Question: I have Eclipse for PHP developers installed, which I need. However, I also want to do Java/JUnit development. I'm expecting to see "File -> New -> JUnit test case", but it's not there.
Am I crazy? I've tried looking through the Eclipse Marketplace but I don't see it there either. I've downloaded the junit4.9b .JAR, and included it in my project, but I'm looking for that nice JUnit view in Eclipse, and the integrated way of running JUnit tests.
I also found this:
<URL>
... but not sure (a) if this is what I need, and (b) if so, how to install it.
My "File -> New" menu looks like this image:

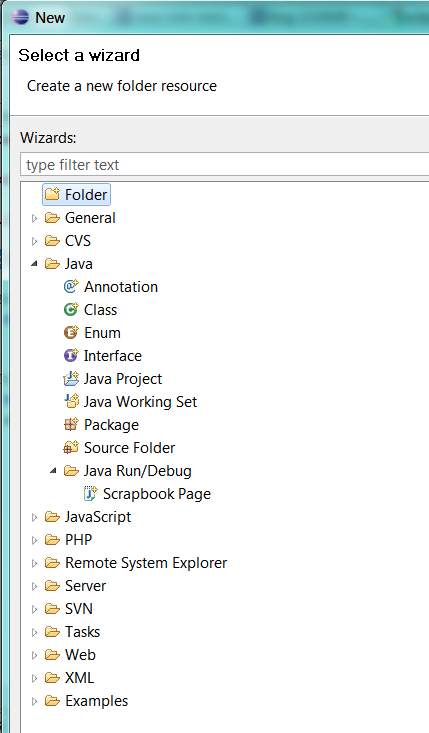
Answer: This looks very similar:
<URL>
As that accepted answer states, you should be able to get the JUnit plugin as part of the Java Development Tools (JDT).
It also looks like you can download the JUnit plugin directly here,
<URL>